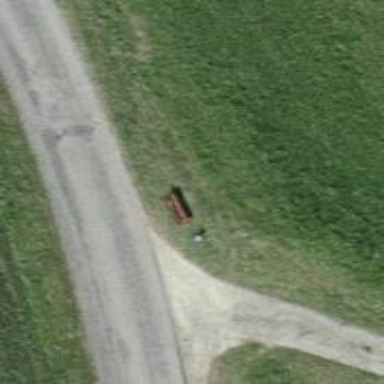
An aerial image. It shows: Bench.